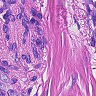
Metastatic tissue present: yes